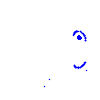
Particle: electron